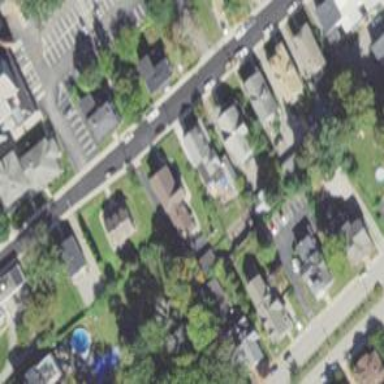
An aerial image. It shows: Residential driveway serving as service road.